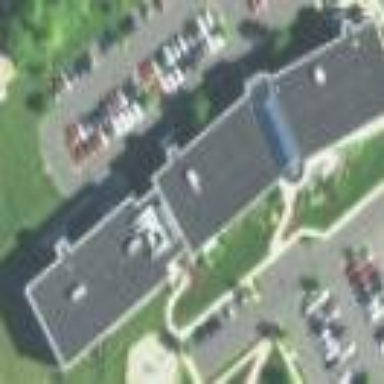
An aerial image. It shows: Building.